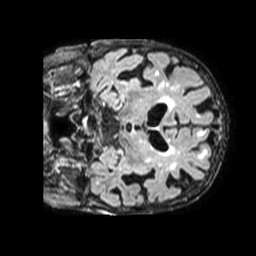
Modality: FLAIR
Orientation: coronal
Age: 88
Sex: male
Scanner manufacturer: philips
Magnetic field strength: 1.5 T
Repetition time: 4.8 s
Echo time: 0.3363 s